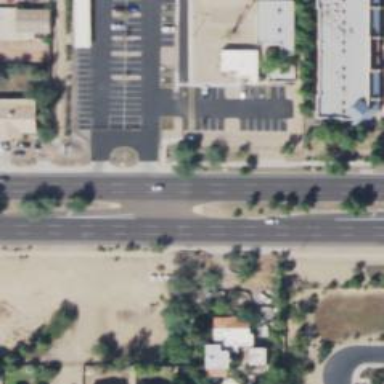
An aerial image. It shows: Asphalt road with secondary link designation.